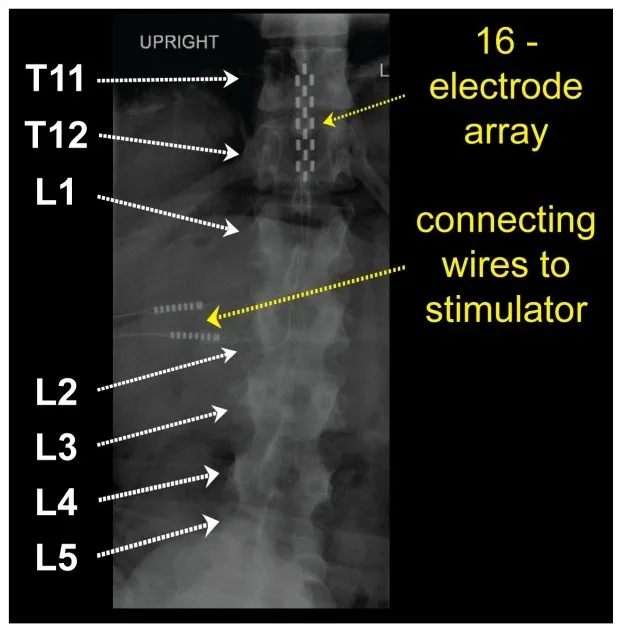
Anatomical placement of 16-electrode array: conventional radiography of the thoracic/lumbar spine displays the position of 16-electrode array (vertebral levels T11-L1).
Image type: radiology (x_ray)